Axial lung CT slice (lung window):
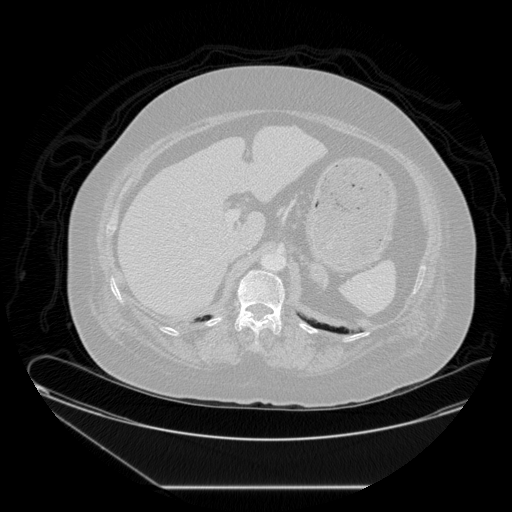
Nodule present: no